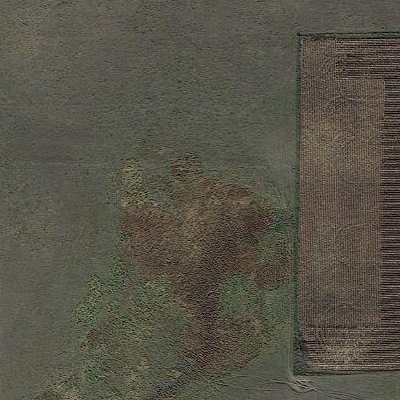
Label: bField